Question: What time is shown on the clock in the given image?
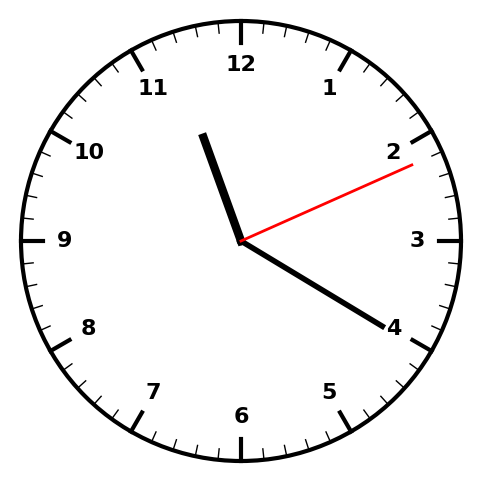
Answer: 11:20:11